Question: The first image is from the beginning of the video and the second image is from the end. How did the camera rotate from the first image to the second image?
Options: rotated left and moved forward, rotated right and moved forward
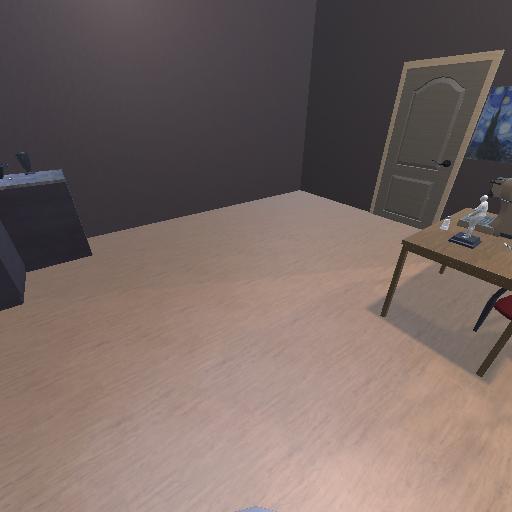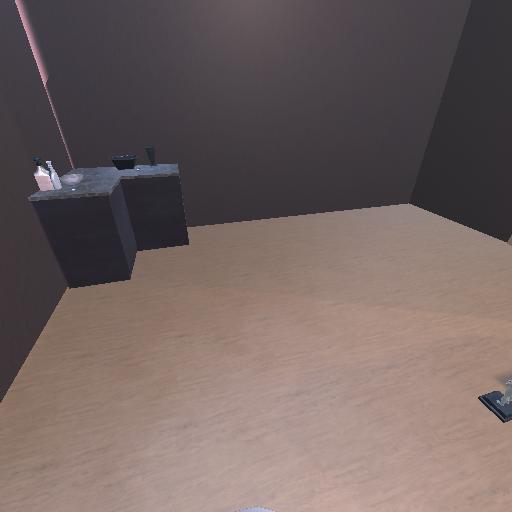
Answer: rotated left and moved forward